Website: home-depot
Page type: cart
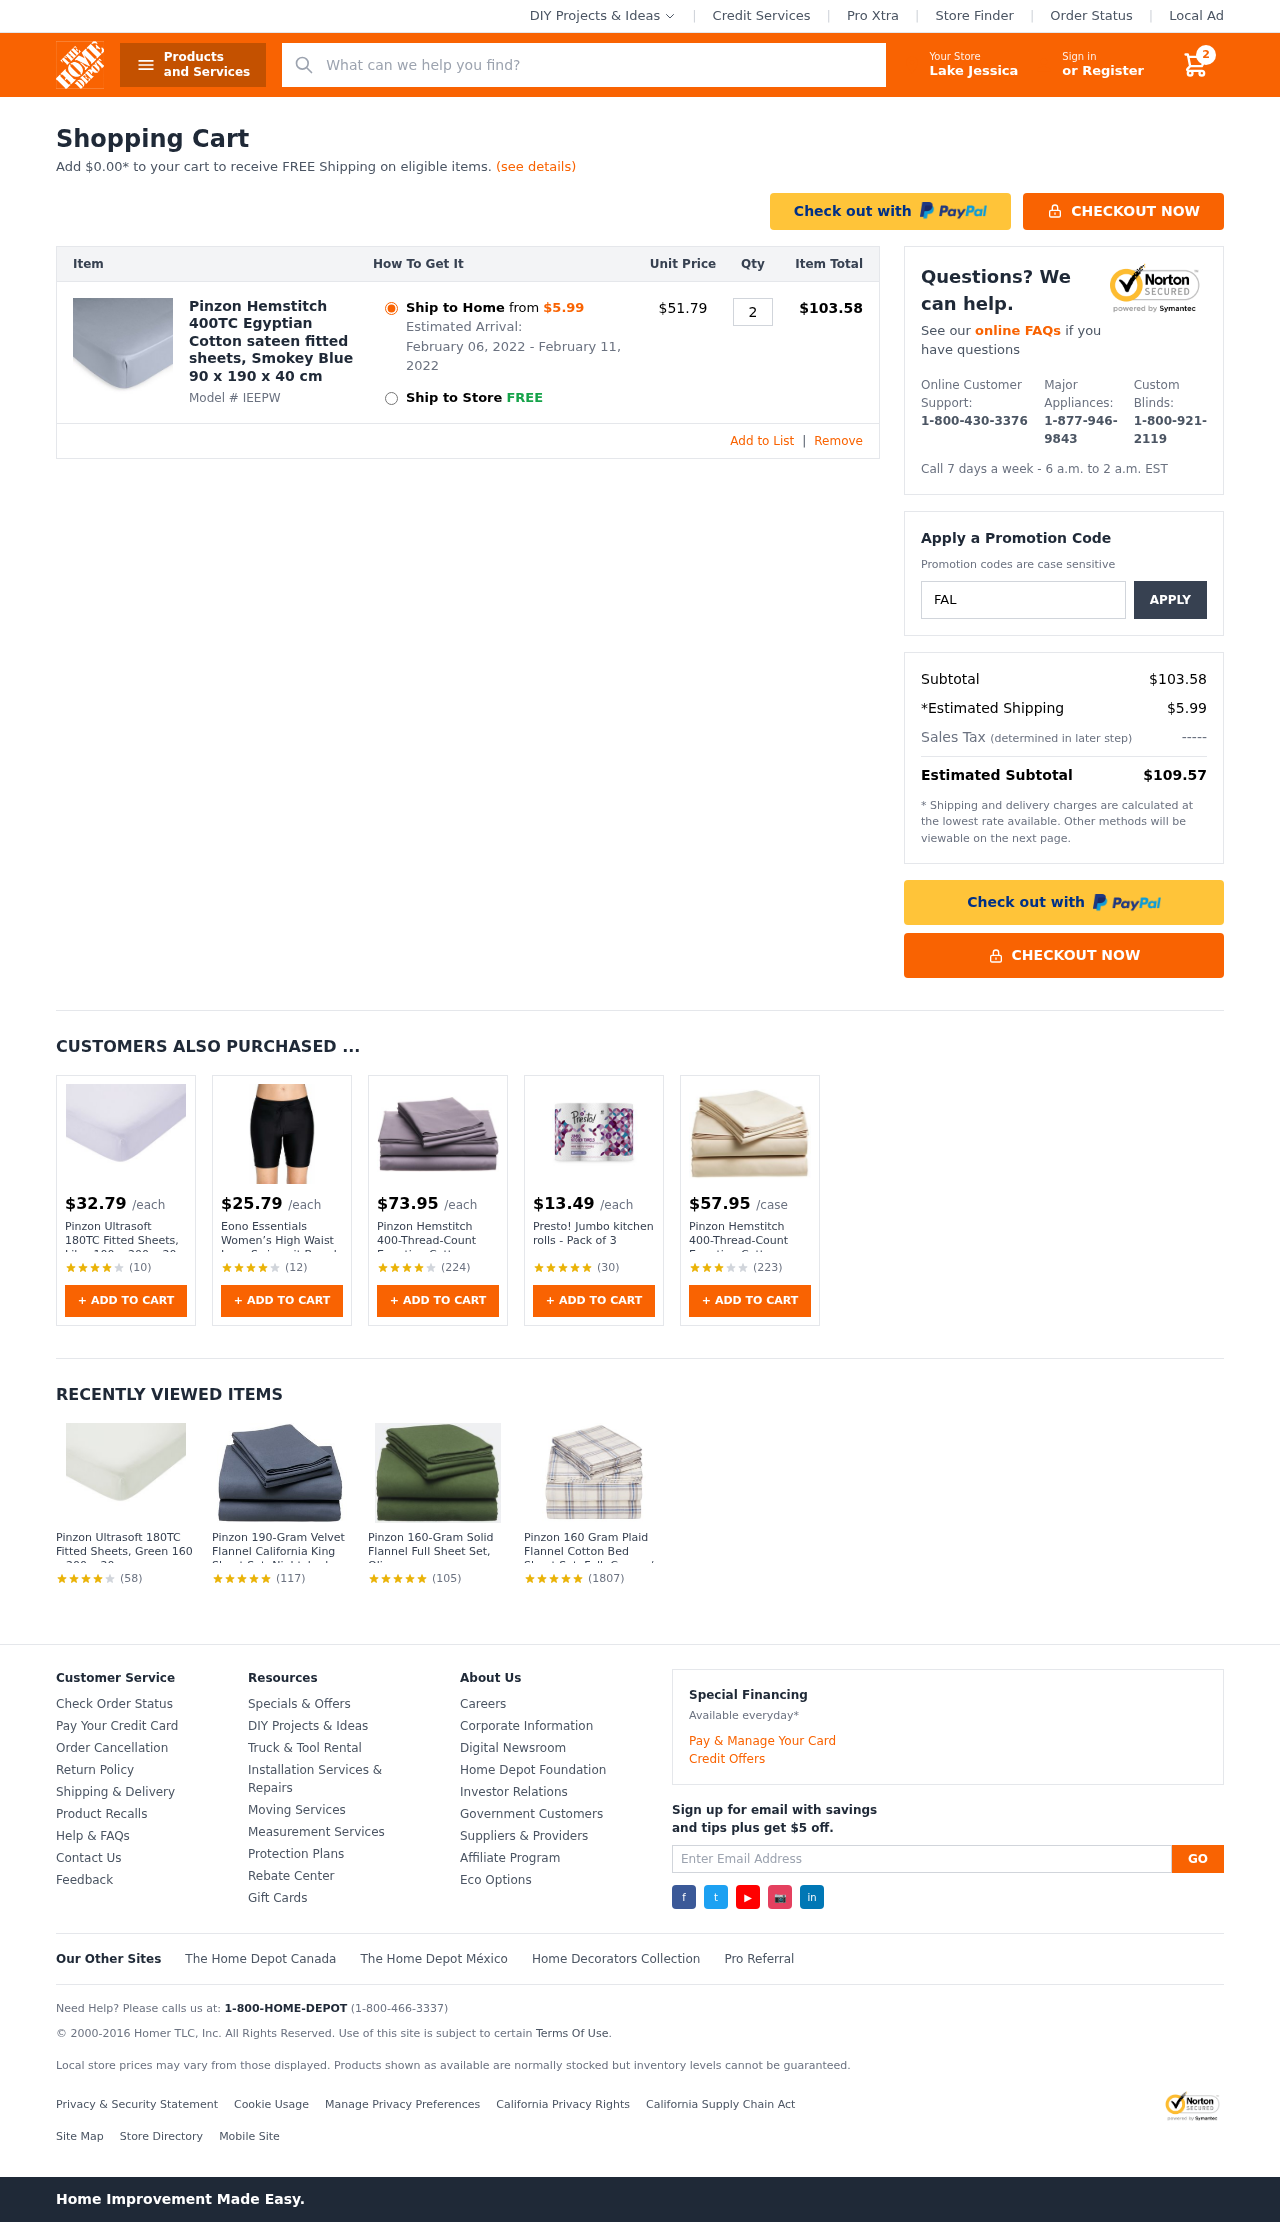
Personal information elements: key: PII_CITY
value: Lake Jessica
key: PII_PROMO_CODE
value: FALL20
Product elements: key: PRODUCT1_NAME
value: Pinzon Hemstitch 400TC Egyptian Cotton sateen fitted sheets, Smokey Blue 90 x 190 x 40 cm
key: PRODUCT1_PRICE
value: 51.79
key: PRODUCT1_QUANTITY
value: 2
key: PRODUCT2_PRICE
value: $32.79
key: PRODUCT2_NAME
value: Pinzon Ultrasoft 180TC Fitted Sheets, Lilac 100 x 200 x 20 cm
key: PRODUCT2_NUM_RATINGS
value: (10)
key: PRODUCT3_PRICE
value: $25.79
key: PRODUCT3_NAME
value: Eono Essentials Women’s High Waist Long Swimsuit Board Shorts/Beach Bottoms
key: PRODUCT3_NUM_RATINGS
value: (12)
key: PRODUCT4_PRICE
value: $73.95
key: PRODUCT4_NAME
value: Pinzon Hemstitch 400-Thread-Count Egyptian Cotton Sateen Twin Sheet Set, Plum
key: PRODUCT4_NUM_RATINGS
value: (224)
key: PRODUCT5_PRICE
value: $13.49
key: PRODUCT5_NAME
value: Presto! Jumbo kitchen rolls - Pack of 3
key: PRODUCT5_NUM_RATINGS
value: (30)
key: PRODUCT6_PRICE
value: $57.95
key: PRODUCT6_NAME
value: Pinzon Hemstitch 400-Thread-Count Egyptian Cotton Sateen Sheet Set - California King, Maize
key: PRODUCT6_NUM_RATINGS
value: (223)
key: PRODUCT7_NAME
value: Pinzon Ultrasoft 180TC Fitted Sheets, Green 160 x 200 x 20 cm
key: PRODUCT7_NUM_RATINGS
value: (58)
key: PRODUCT8_NAME
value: Pinzon 190-Gram Velvet Flannel California King Sheet Set, Nightshadow Blue
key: PRODUCT8_NUM_RATINGS
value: (117)
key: PRODUCT9_NAME
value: Pinzon 160-Gram Solid Flannel Full Sheet Set, Olive
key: PRODUCT9_NUM_RATINGS
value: (105)
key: PRODUCT10_NAME
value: Pinzon 160 Gram Plaid Flannel Cotton Bed Sheet Set, Full, Cream / Blue Stripe Plaid
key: PRODUCT10_NUM_RATINGS
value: (1807)
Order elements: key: ORDER_NUM_ITEMS
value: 2
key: AMOUNT_TO_FREE_SHIPPING
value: $0.00
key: ORDER_SHIPPING_DATE
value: February 06, 2022
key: ORDER_DELIVERY_DATE
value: February 11, 2022
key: ORDER_ITEM_TOTAL
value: $103.58
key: ORDER_SUBTOTAL
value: $103.58
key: ORDER_SHIPPING_COST
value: $5.99
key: ORDER_TOTAL
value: $109.57
Search elements: key: HEADER_SEARCH
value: What can we help you find?